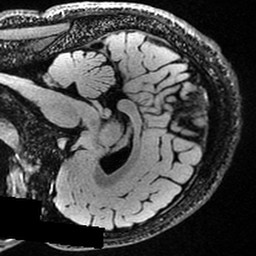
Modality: FLAIR
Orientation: sagittal
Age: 24
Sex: male
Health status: healthy
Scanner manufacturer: ge
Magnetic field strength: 3 T
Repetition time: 5 s
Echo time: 0.08868 s